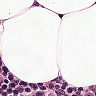
Metastatic tissue present: no